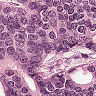
Metastatic tissue present: yes